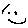
Label: smiley face